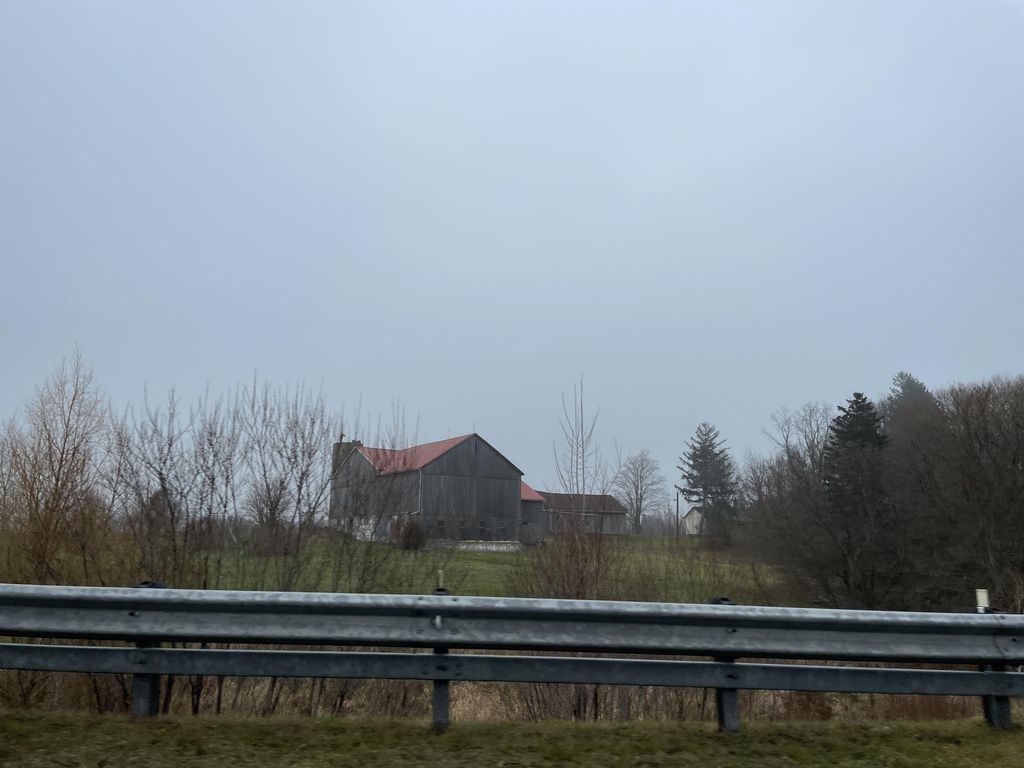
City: kitchener-waterloo